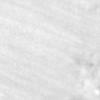
Label: no_change